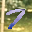
Label: 7